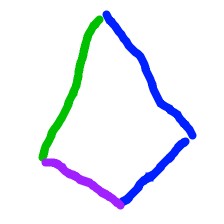
Shape: kite